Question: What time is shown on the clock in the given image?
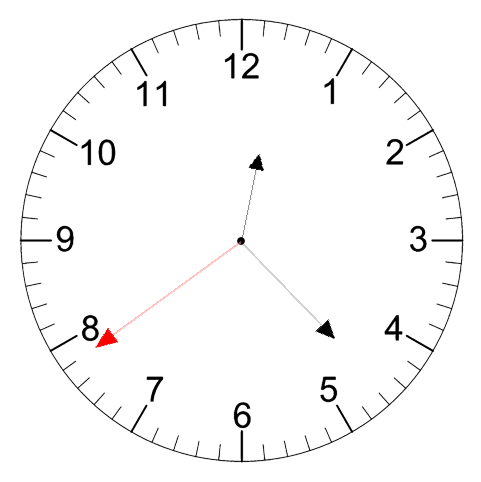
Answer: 12:22:39